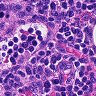
Metastatic tissue present: no